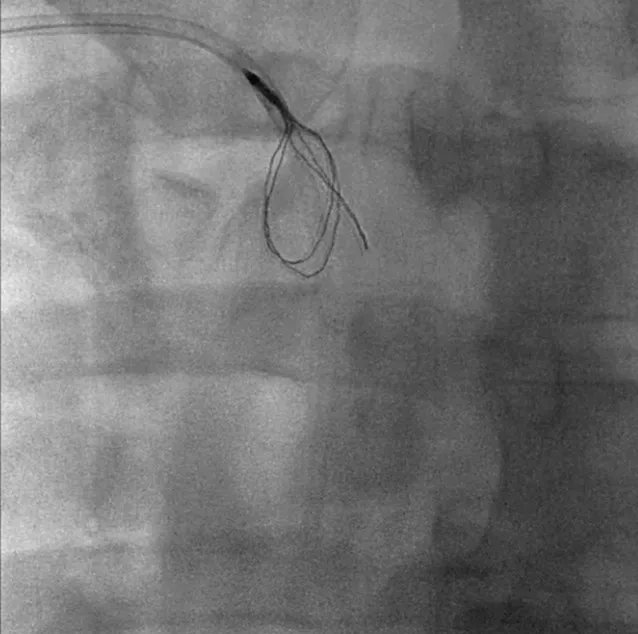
In order to remove the fibrin sheath, the Atrieve Snare was inserted through a Judkins-Left 4 catheter and deployed just distally to the tip.
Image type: radiology (x_ray)